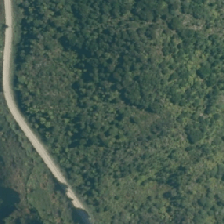
Land cover: broadleaved_indigenous_hardwood